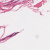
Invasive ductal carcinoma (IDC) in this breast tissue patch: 1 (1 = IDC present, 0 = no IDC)